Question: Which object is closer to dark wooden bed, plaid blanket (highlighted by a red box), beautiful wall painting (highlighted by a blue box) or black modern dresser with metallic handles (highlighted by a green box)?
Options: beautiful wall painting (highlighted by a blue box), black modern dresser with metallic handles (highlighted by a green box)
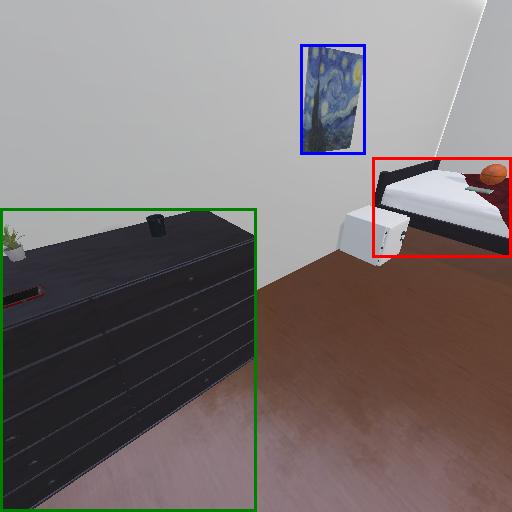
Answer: beautiful wall painting (highlighted by a blue box)